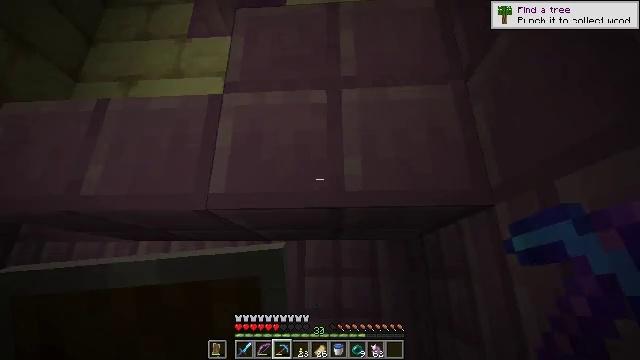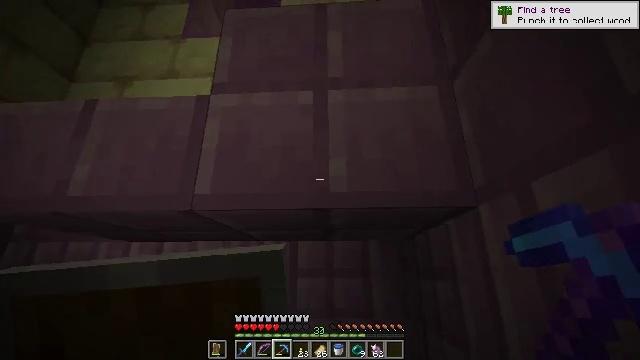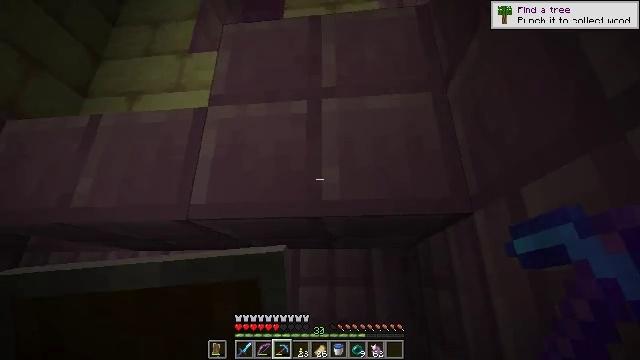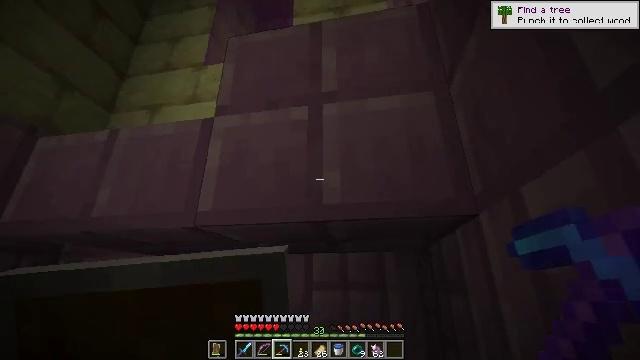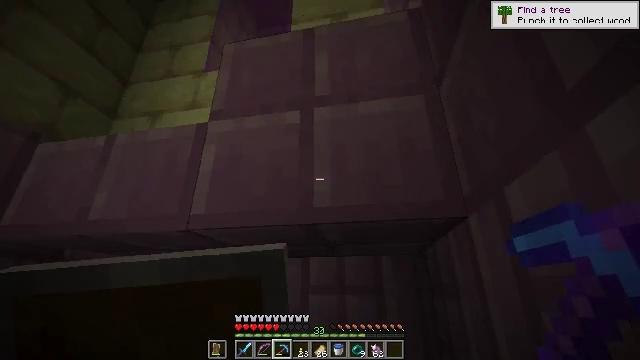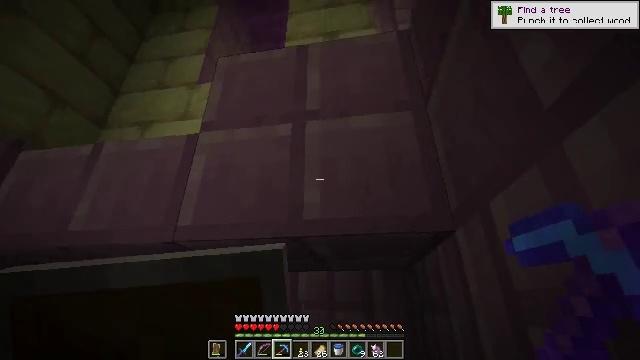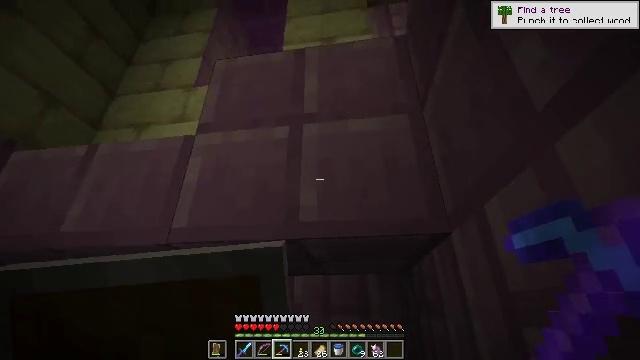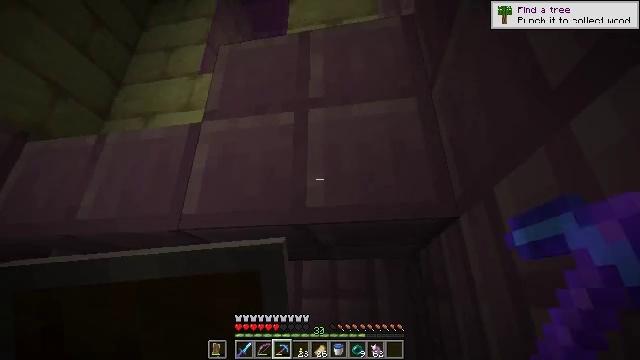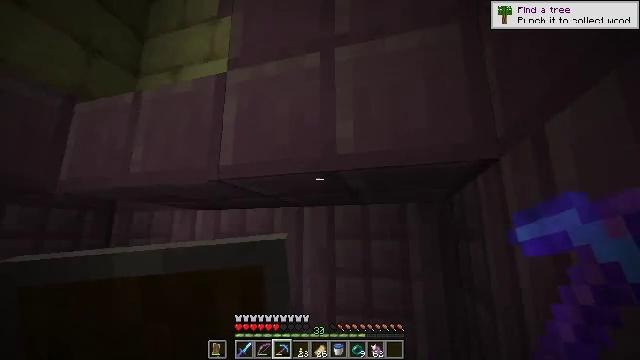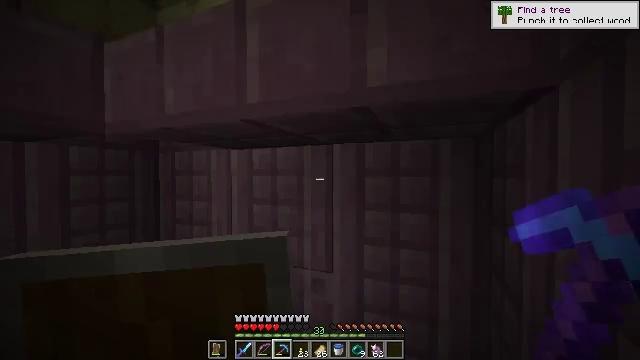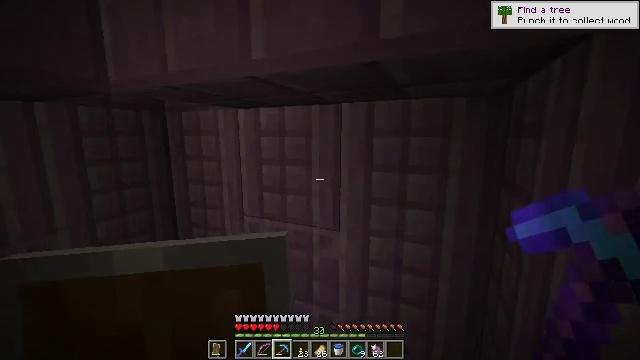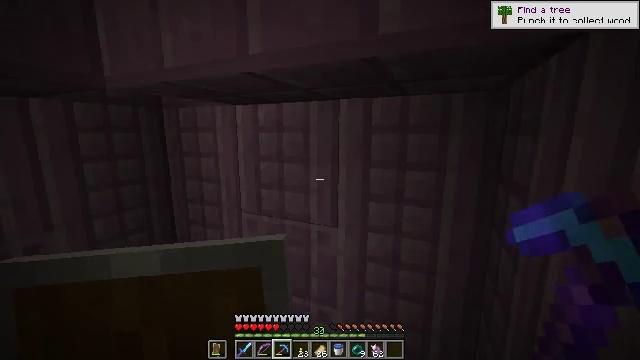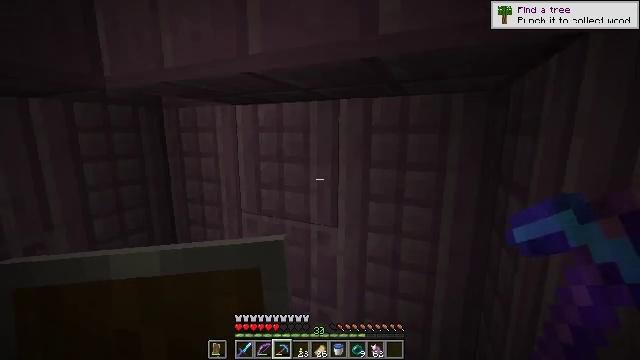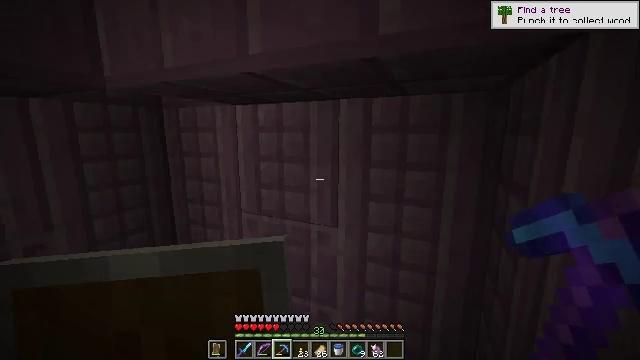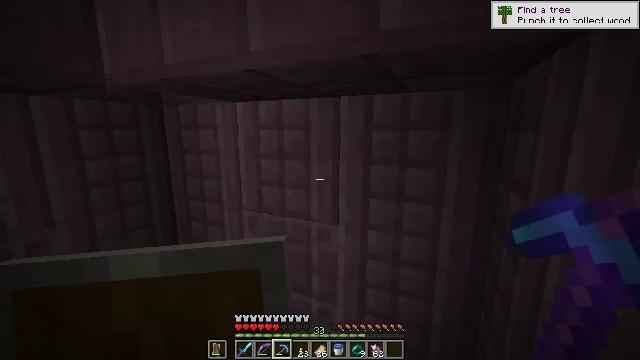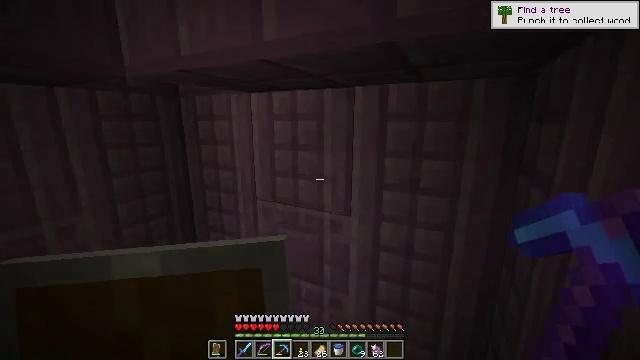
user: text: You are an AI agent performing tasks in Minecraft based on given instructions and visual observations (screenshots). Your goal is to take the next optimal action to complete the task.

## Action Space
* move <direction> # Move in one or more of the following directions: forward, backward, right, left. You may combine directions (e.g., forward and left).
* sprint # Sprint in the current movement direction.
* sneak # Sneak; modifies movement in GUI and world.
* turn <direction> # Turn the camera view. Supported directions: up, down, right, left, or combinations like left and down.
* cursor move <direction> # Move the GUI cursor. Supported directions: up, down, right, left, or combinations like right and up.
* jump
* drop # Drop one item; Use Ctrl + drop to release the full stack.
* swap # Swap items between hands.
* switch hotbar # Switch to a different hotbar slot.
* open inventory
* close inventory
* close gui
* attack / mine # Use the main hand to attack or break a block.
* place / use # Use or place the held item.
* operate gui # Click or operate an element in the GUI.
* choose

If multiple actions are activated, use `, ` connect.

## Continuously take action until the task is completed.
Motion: motion action
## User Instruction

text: Break the purpur block to collect it.
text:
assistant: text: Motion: move right, sneak
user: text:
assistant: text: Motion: move right, sneak, turn left and up
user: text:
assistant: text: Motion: move right, sneak, turn left
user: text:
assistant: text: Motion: sneak, turn up
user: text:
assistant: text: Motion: sneak, turn right and up
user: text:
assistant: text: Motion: sneak
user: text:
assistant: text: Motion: sneak, turn left and down
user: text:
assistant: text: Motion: sneak, turn left and down
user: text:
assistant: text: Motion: sneak, turn left and down
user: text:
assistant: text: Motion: sneak, turn left and down
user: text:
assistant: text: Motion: sneak
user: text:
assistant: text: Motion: sneak
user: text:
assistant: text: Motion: sneak
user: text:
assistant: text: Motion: sneak
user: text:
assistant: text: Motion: sneak, turn left and down
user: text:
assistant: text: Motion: sneak, turn left and down
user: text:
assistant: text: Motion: sneak, turn left and down
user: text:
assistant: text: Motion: sneak, turn down
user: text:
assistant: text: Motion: sneak
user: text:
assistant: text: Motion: sneak
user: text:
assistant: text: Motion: sneak
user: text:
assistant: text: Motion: sneak
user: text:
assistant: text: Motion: sneak, turn up
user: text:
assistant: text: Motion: sneak, turn up
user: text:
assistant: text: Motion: sneak, turn up
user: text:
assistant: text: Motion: sneak, turn right and up
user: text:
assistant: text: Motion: sneak, turn right and up
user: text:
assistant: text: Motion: sneak, turn right and up
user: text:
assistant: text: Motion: sneak, turn right and up
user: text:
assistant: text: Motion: sneak, turn right and up